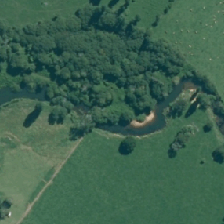
Land cover: deciduous_hardwood